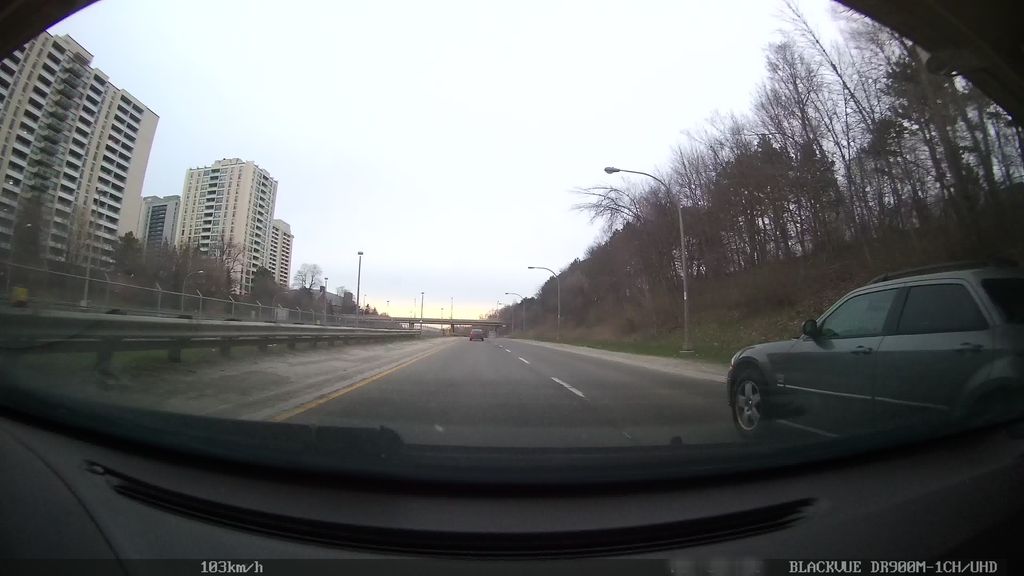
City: toronto